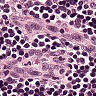
Metastatic tissue present: no